Interaction volume radius: 10 \u00c5
Interaction volume height: 30 \u00c5
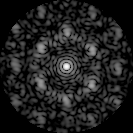
Disorder parameter: 0.6922